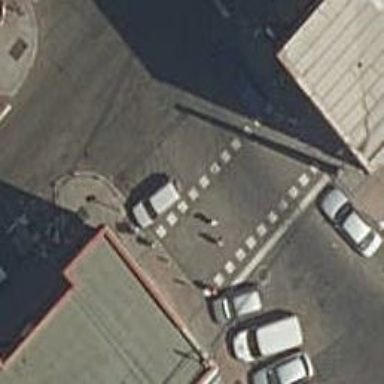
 there are traffic signals and zebra crossing."